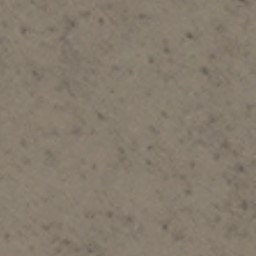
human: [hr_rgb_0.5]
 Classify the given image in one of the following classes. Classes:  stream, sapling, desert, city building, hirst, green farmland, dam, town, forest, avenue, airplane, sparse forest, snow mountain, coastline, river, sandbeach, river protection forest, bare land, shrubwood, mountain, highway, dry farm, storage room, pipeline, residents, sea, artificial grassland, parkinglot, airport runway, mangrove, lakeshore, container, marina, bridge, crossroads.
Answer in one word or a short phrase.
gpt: bare land